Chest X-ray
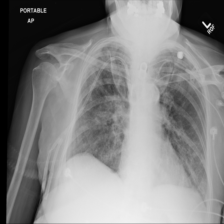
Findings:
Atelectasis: negative
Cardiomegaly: negative
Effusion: negative
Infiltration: positive
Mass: negative
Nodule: negative
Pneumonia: negative
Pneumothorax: negative
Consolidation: negative
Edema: negative
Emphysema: negative
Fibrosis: negative
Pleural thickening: negative
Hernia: negative